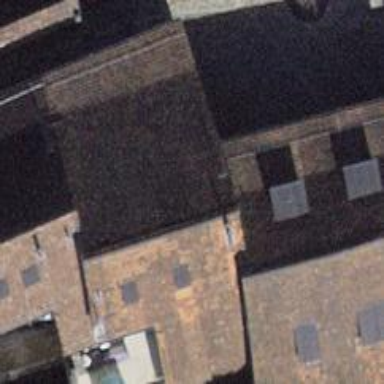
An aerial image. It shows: Building with tiled roof.